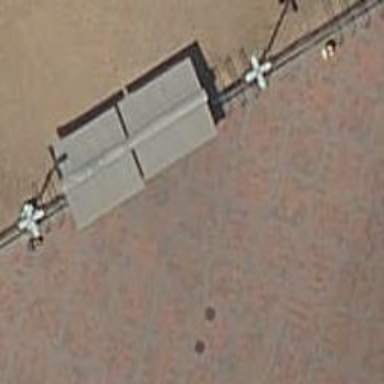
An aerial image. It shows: Fence with bar-type bars.